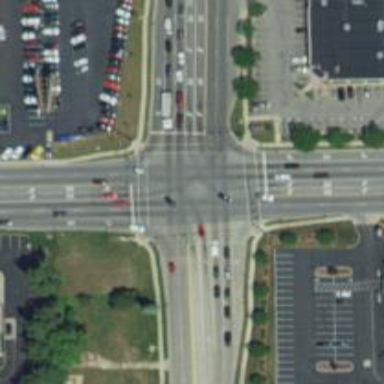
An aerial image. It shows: Crossing road.